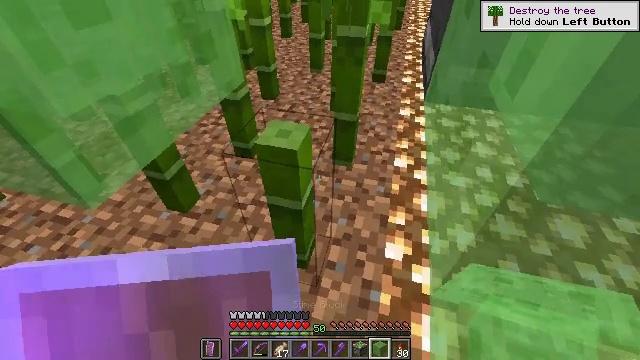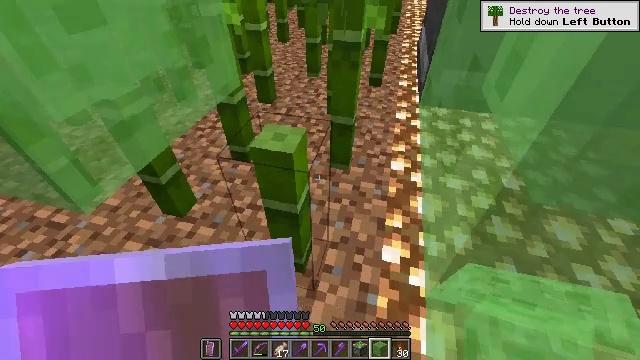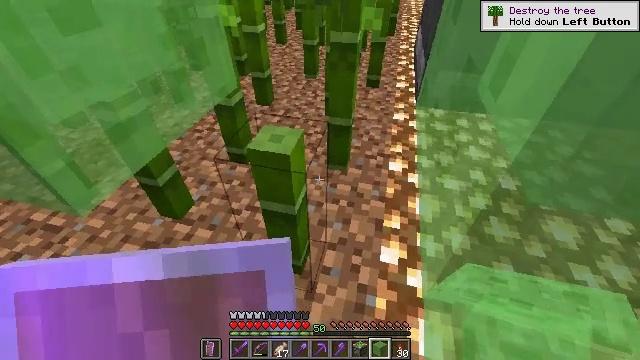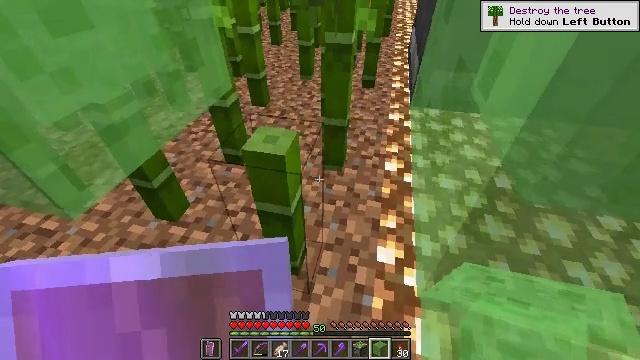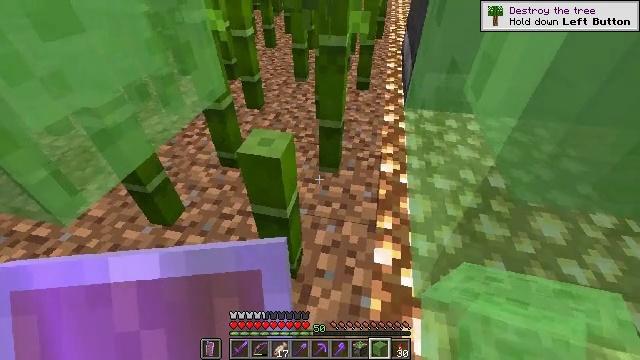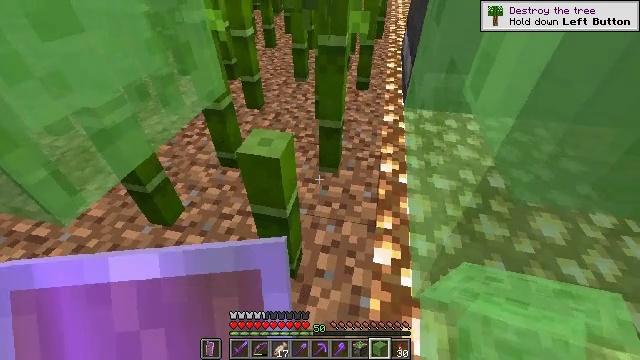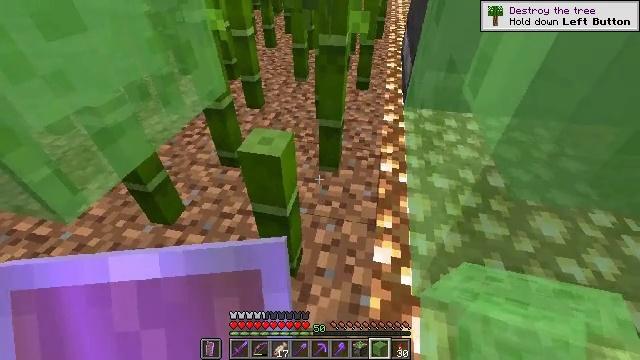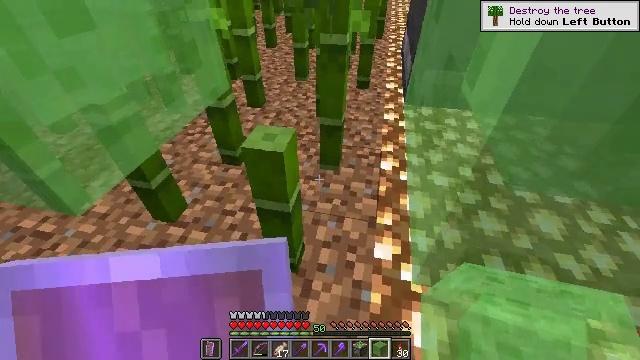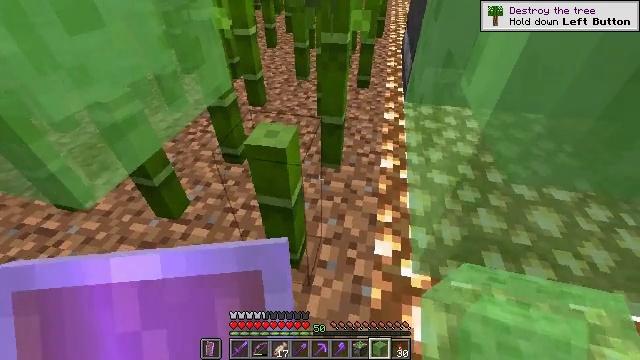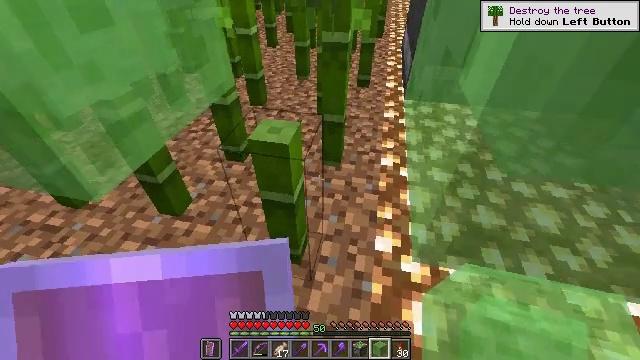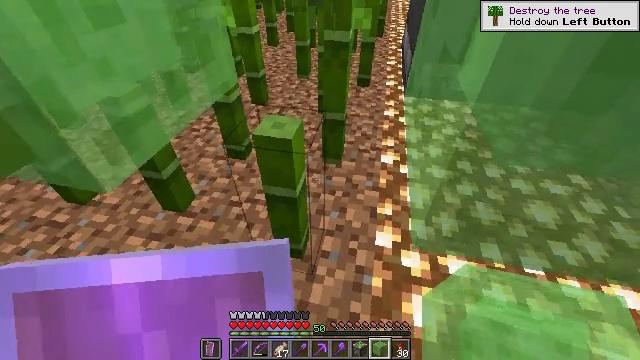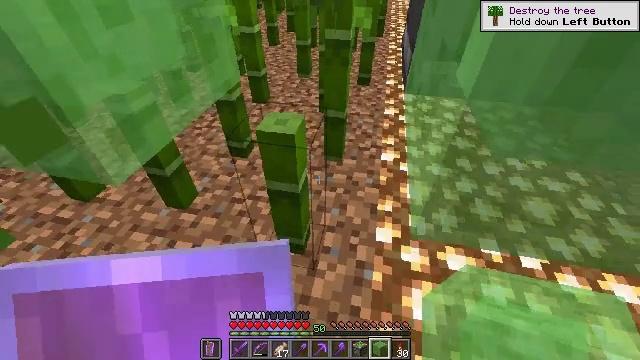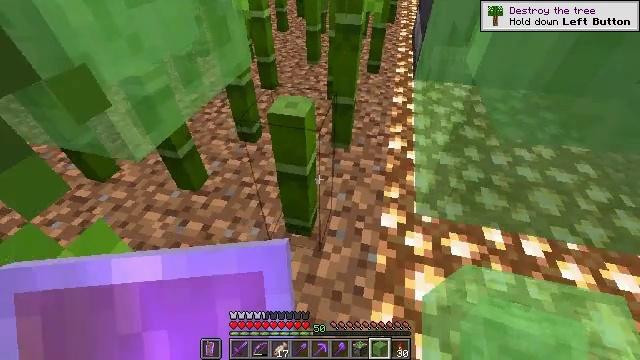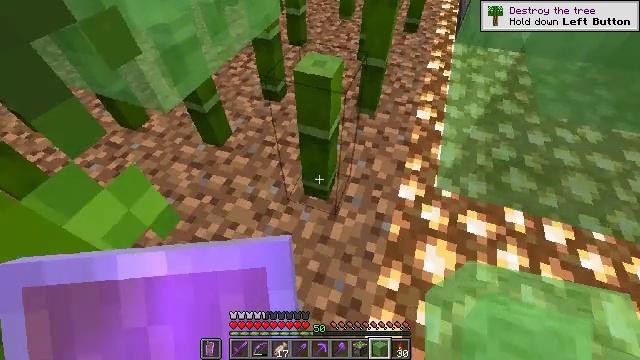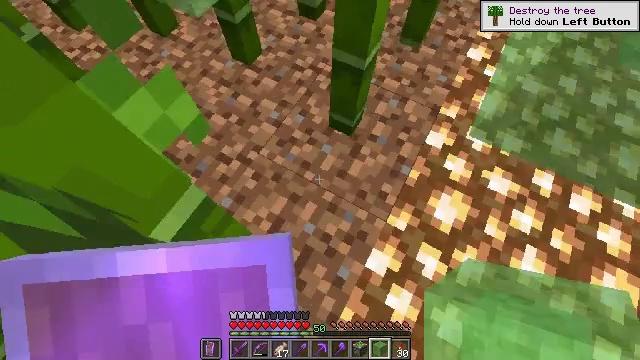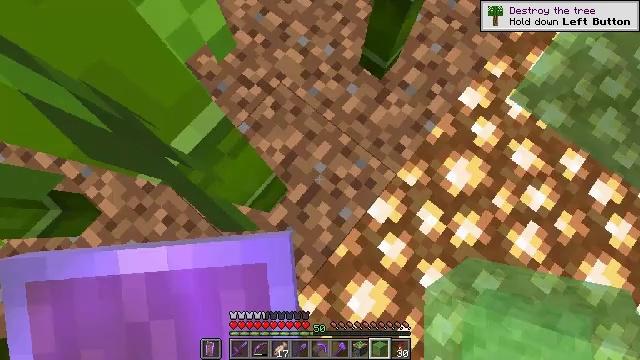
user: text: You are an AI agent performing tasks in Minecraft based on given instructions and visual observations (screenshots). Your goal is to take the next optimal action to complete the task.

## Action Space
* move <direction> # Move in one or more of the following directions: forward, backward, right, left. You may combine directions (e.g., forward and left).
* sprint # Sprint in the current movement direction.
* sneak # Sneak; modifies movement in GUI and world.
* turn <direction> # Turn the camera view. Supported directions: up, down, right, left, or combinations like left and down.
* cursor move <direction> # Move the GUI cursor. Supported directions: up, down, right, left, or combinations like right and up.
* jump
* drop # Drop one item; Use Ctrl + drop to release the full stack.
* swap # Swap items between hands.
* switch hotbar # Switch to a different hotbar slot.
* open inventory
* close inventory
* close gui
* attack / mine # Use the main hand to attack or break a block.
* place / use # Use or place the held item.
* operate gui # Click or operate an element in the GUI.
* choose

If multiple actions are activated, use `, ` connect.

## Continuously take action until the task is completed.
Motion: motion action
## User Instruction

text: Break the slime block to collect it.
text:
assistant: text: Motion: no_op
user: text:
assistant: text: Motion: no_op
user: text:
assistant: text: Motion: no_op
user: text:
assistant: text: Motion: turn right
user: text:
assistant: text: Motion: no_op
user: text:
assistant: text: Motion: move left
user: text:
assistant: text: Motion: move left
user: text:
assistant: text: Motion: move left
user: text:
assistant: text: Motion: move left
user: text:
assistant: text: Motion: move left
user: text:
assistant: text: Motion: move left
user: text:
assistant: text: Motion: turn left and down
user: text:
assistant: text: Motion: turn left and down
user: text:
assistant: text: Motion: turn left and down
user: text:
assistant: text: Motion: turn left and down
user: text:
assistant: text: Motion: turn left and down
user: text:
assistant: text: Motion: no_op
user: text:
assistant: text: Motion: turn left and up
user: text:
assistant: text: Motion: turn left
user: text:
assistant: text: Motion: turn left and up
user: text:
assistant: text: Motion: turn left and up
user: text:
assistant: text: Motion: turn left and up
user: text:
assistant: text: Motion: turn left and up
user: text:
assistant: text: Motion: turn left and up
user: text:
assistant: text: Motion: turn left and up
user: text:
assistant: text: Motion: turn left and up
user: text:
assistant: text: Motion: turn up
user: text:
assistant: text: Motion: turn right
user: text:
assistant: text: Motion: turn right
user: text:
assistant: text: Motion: turn right